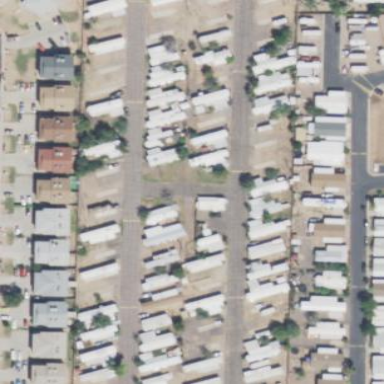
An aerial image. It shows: Residential area known as trailer park.